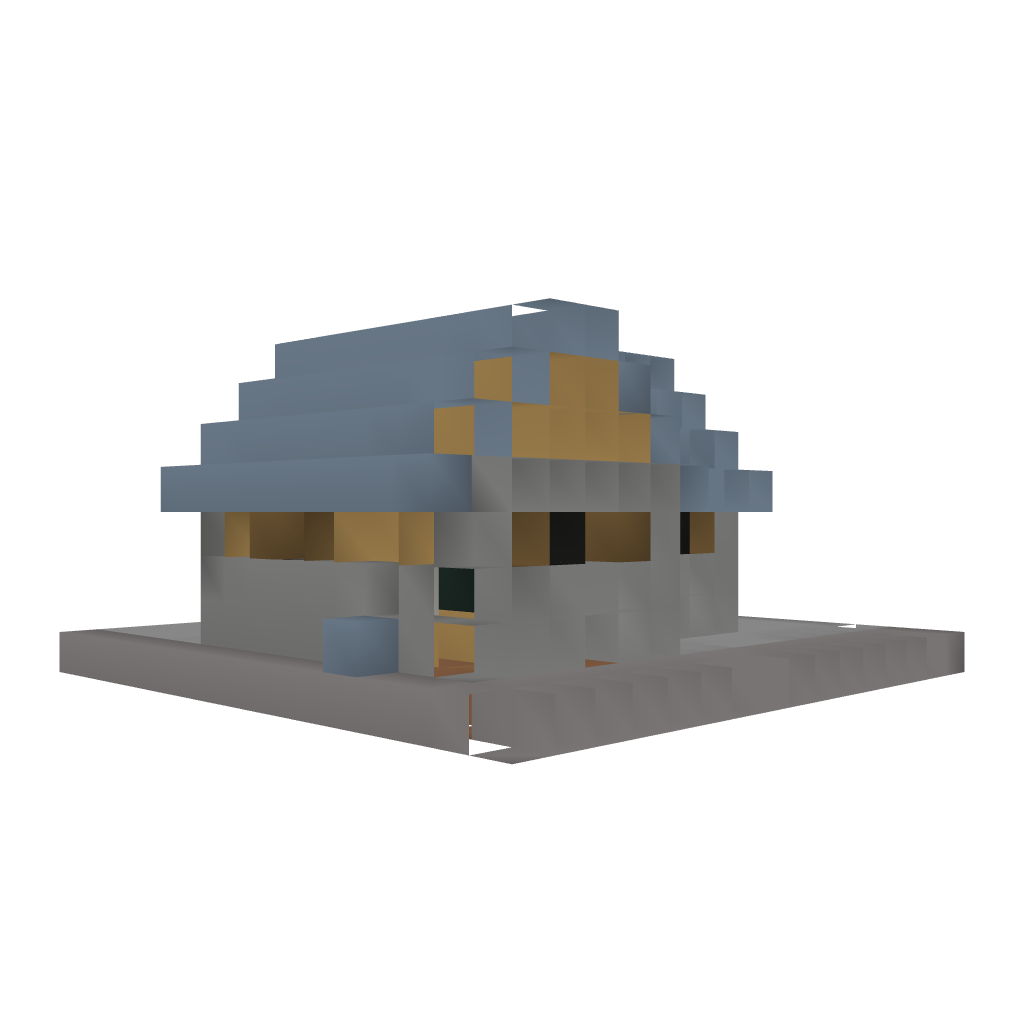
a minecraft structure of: Blocks Ahoy Hotel